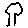
Label: tree